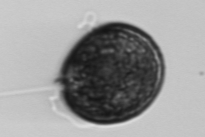
Label: Prorocentrum